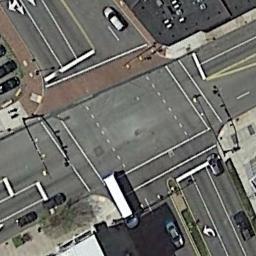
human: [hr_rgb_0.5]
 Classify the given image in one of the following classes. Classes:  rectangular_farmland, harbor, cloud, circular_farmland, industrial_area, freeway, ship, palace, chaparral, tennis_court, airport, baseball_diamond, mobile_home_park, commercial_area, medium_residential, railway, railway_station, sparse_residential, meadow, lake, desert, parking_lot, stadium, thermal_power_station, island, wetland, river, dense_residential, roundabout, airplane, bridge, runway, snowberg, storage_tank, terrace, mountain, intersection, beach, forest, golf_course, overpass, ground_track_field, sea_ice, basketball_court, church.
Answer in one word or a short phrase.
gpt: intersection